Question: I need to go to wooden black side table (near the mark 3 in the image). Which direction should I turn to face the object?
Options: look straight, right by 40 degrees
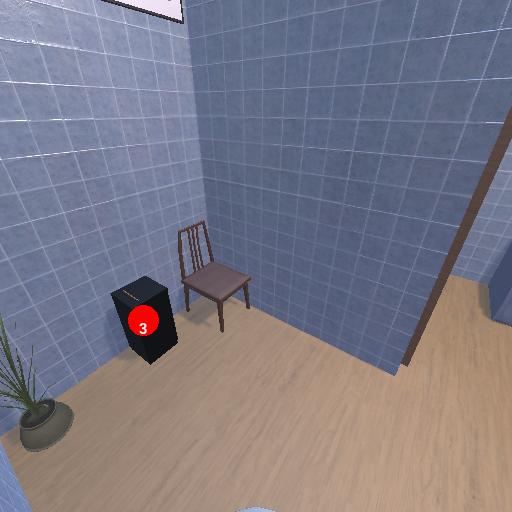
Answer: look straight